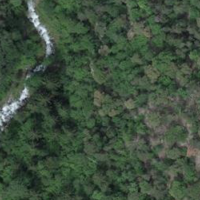
EUNIS habitat code: 43
Species observed at this site:
Rubus caesius